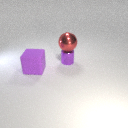
small purple metal cylinder behind large purple rubber cube